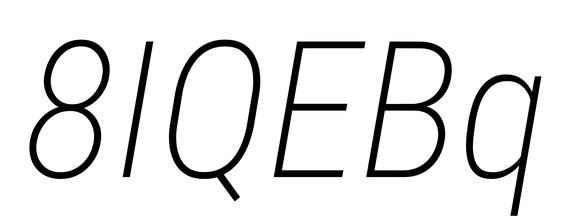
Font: Roboto-Italic_Condensed_ExtraLight_Italic